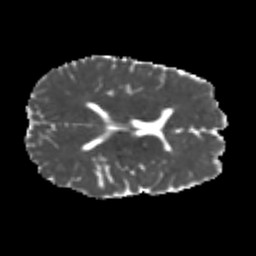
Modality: MD
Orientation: axial
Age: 20
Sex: male
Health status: healthy
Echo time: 0.074 s